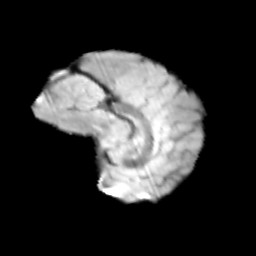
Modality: T2w
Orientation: sagittal
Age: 12
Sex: male
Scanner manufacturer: siemens
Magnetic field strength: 3 T
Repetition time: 3.8 s
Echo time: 0.07 s